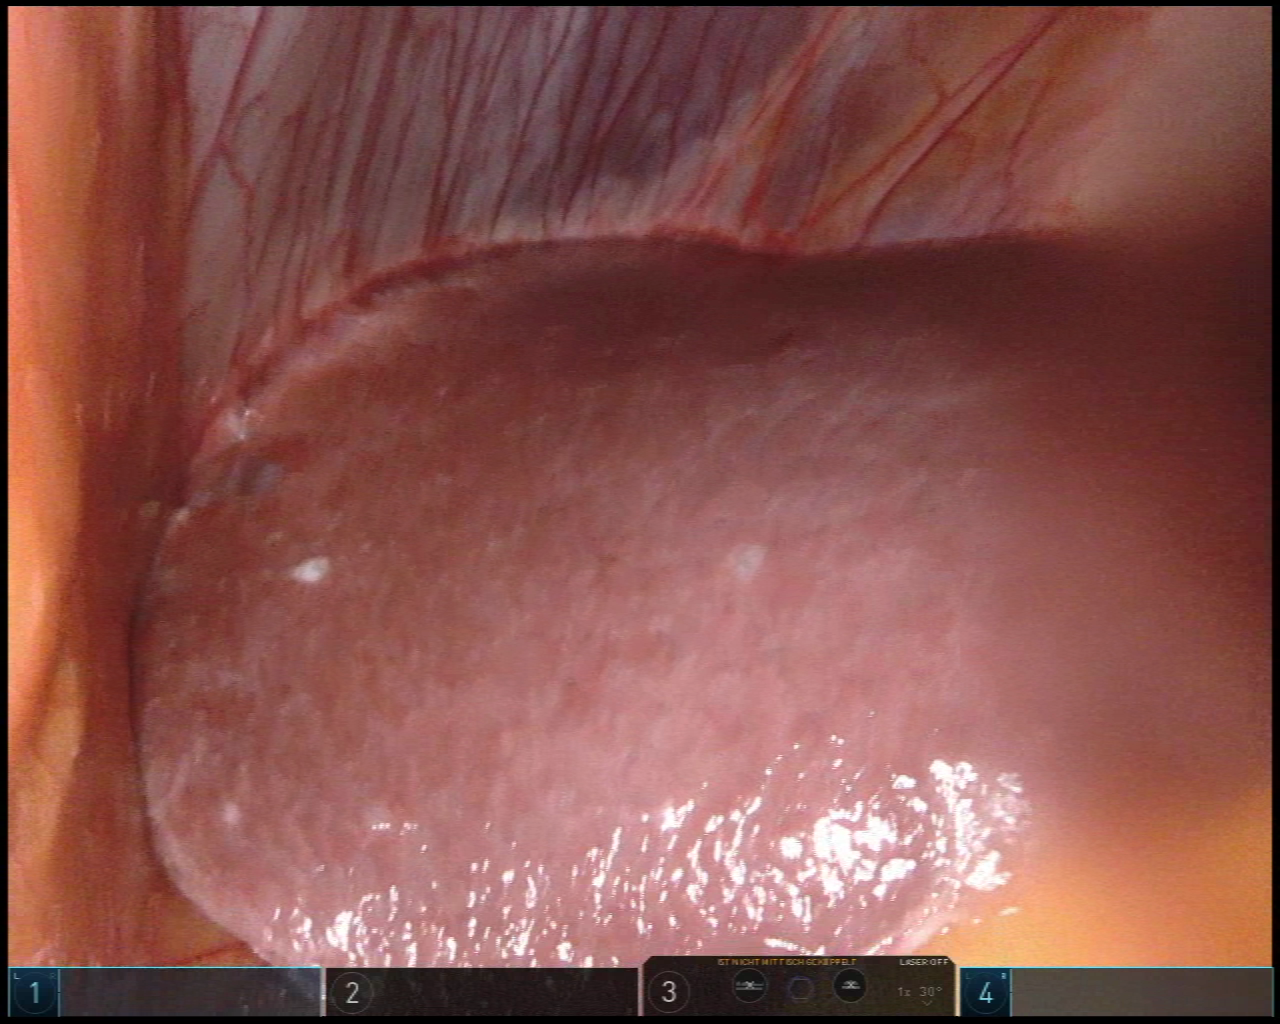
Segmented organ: liver
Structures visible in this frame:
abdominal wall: yes
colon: no
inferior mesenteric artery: no
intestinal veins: no
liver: yes
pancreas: no
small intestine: no
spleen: no
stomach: no
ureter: no
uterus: no
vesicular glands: no